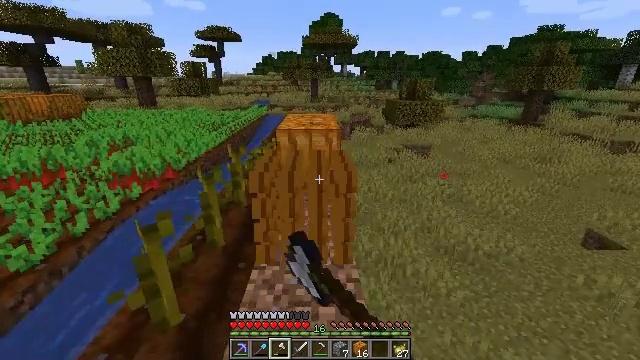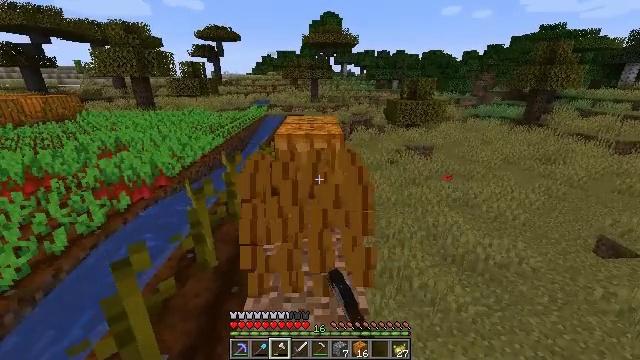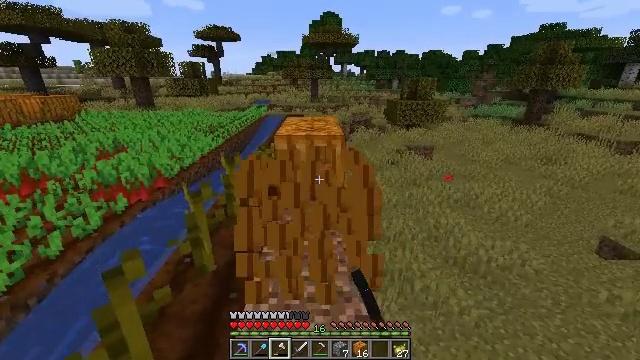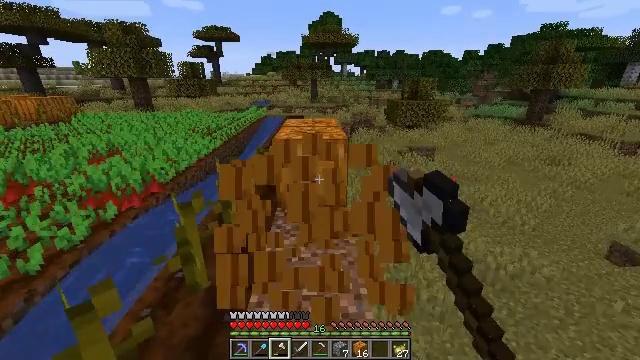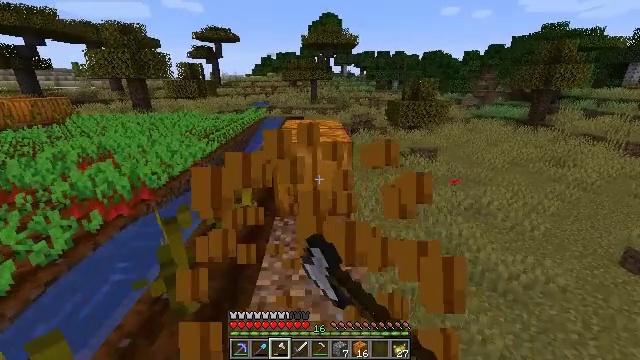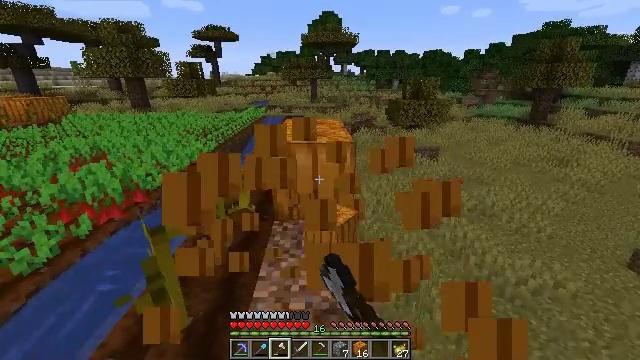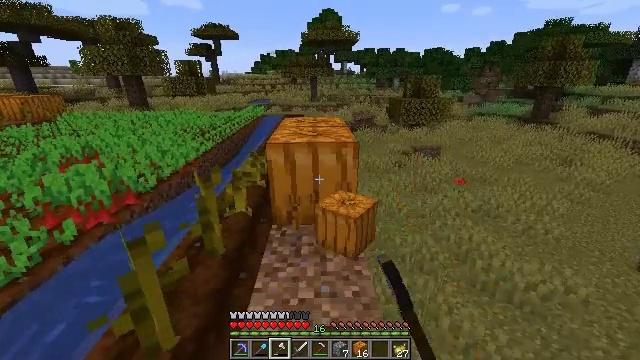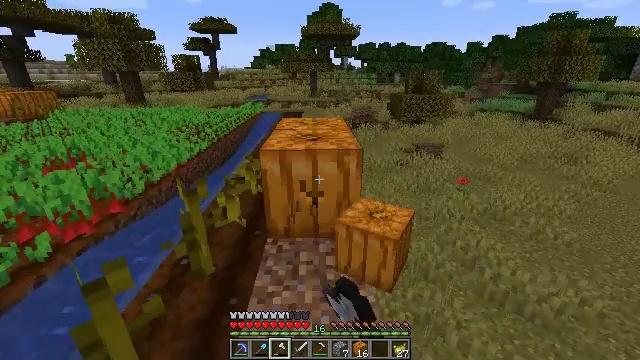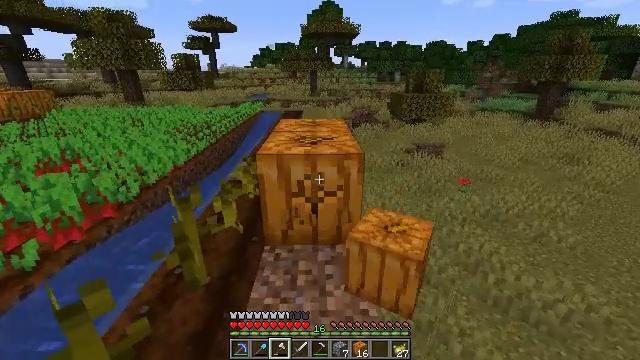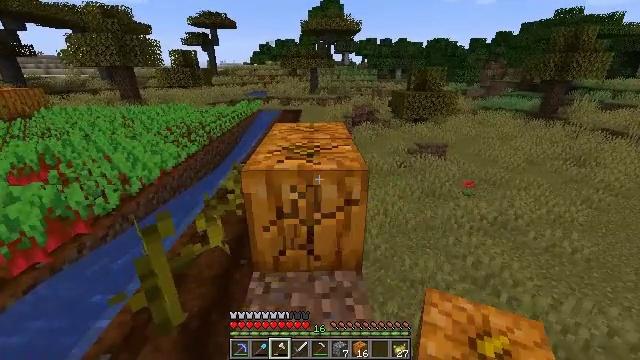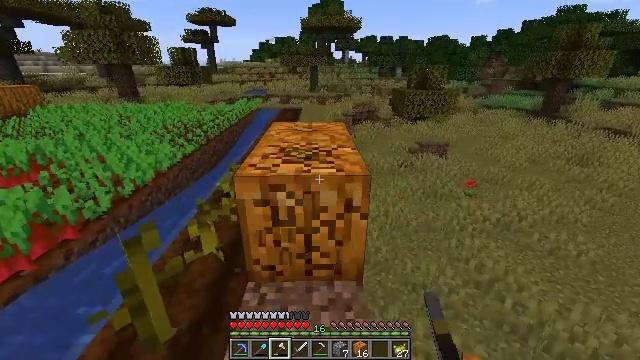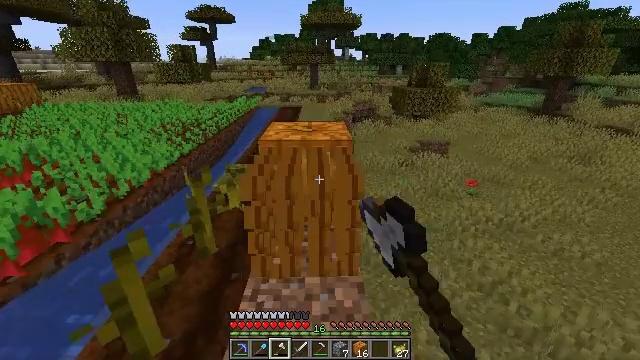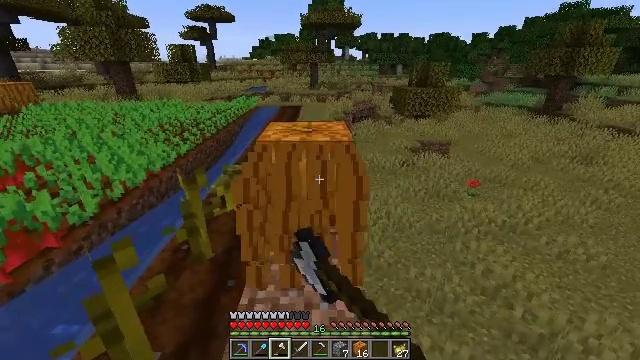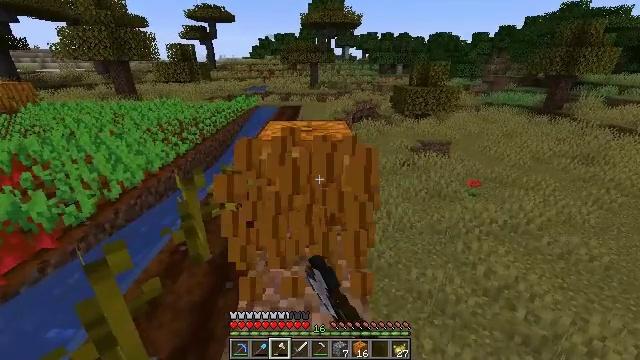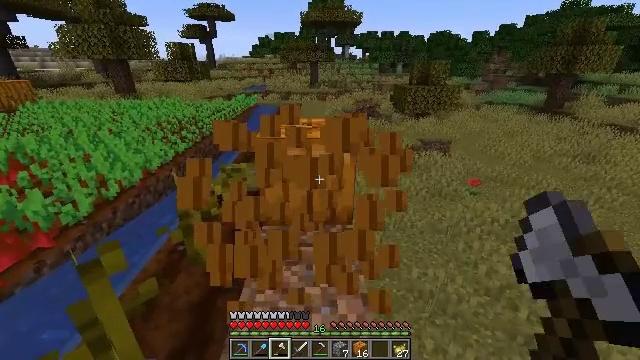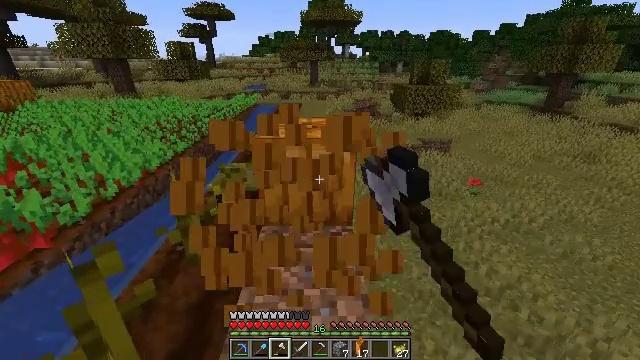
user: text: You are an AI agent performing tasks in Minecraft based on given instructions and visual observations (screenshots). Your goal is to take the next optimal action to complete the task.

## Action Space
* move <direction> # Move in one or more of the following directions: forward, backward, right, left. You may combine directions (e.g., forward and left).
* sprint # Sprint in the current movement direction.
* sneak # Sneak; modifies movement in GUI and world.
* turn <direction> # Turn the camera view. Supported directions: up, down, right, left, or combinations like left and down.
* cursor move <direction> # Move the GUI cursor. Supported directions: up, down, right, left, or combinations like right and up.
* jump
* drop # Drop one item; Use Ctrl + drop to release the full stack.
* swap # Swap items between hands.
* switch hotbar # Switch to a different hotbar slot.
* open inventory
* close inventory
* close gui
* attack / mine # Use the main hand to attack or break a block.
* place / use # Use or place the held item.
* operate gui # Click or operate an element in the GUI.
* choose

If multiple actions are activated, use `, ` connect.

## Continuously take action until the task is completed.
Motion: motion action
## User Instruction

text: Mine the pumpkin from the ground.
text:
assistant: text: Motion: move forward, attack / mine
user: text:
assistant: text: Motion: move forward, attack / mine
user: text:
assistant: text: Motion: move forward, attack / mine
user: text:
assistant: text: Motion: move forward, attack / mine
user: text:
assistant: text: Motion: move forward, attack / mine
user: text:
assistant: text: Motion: move forward, attack / mine
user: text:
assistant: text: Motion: move forward, attack / mine
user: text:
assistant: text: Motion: move forward, attack / mine
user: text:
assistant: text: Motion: move forward, attack / mine
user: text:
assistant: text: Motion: move forward, attack / mine
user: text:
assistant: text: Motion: attack / mine
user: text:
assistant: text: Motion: attack / mine
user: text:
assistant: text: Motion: attack / mine
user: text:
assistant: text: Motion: attack / mine
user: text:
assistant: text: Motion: move forward, attack / mine
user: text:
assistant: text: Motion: move forward, attack / mine
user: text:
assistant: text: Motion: move forward, attack / mine
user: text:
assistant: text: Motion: move forward, attack / mine
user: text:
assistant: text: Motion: move forward, attack / mine
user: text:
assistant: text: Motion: attack / mine
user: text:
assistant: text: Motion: attack / mine
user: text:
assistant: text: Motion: attack / mine
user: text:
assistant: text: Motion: move forward, attack / mine
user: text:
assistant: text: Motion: move forward, attack / mine
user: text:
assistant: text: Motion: move forward, attack / mine
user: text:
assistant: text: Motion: move forward, attack / mine
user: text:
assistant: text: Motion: move forward, attack / mine
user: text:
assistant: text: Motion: move forward
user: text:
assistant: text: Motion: move forward
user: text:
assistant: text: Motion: move forward